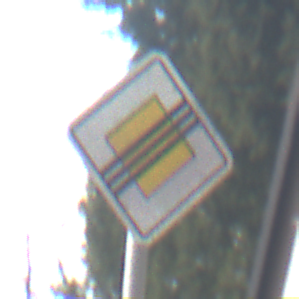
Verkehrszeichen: EndeVorfahrtsstrasse
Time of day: MorningAfternoon
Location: Roofed (Urban)
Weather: PartlyCloudy
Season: NotSpecified
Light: Natural